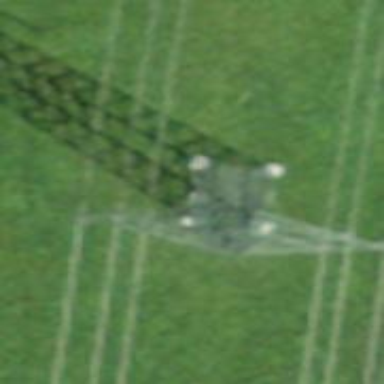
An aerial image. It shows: Power tower.